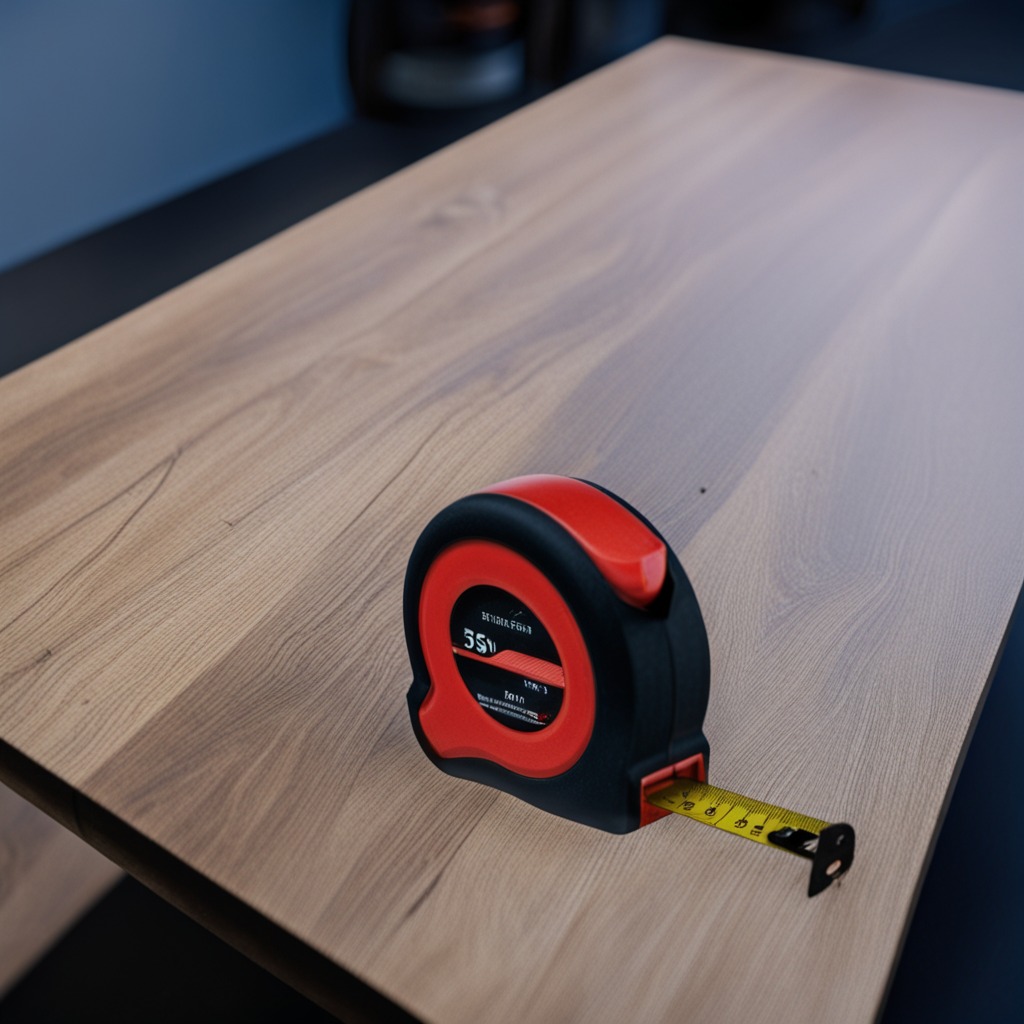
A measuring tape lies on the table.